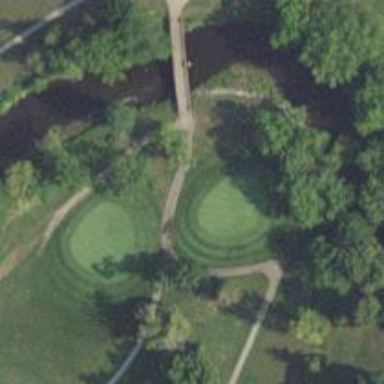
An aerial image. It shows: View of golf hole.